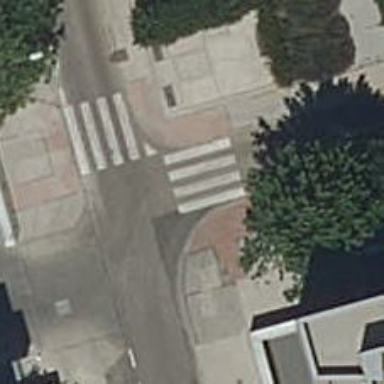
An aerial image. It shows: Zebra crossing on the road.